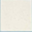
Piece: xx